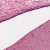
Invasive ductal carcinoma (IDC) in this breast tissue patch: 0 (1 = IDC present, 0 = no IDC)